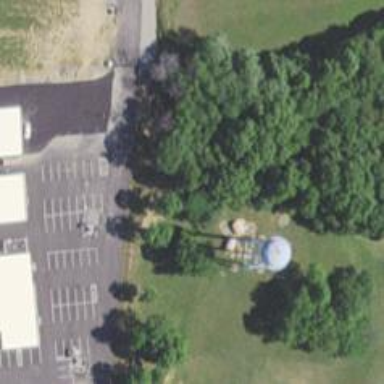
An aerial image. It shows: Water tower that is man-made.